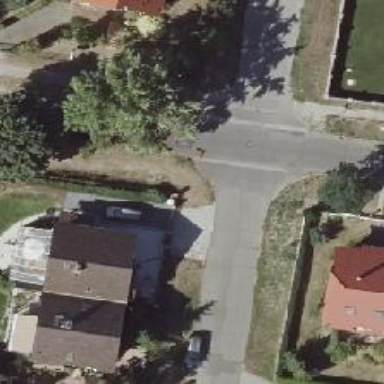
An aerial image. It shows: Residential road with asphalt surface.